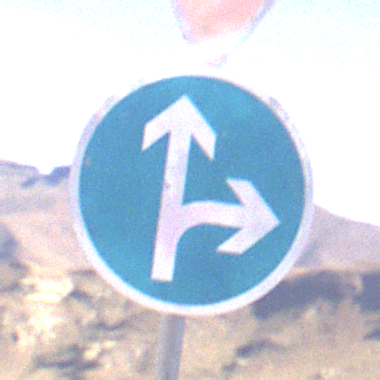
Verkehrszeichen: VorgeschriebeneFahrtrichtungGeradeausOderRechts
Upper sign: VorfahrtGewaehren
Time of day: Midday
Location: Outdoor (Nature)
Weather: Clear
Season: NotSpecified
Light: Natural